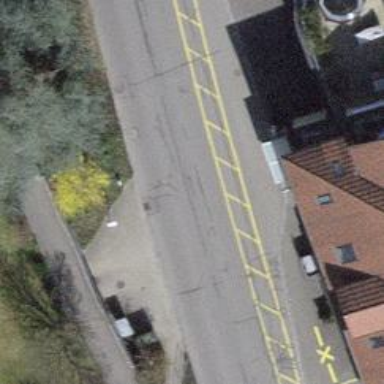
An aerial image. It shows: Public transport stop position.